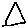
Label: triangle